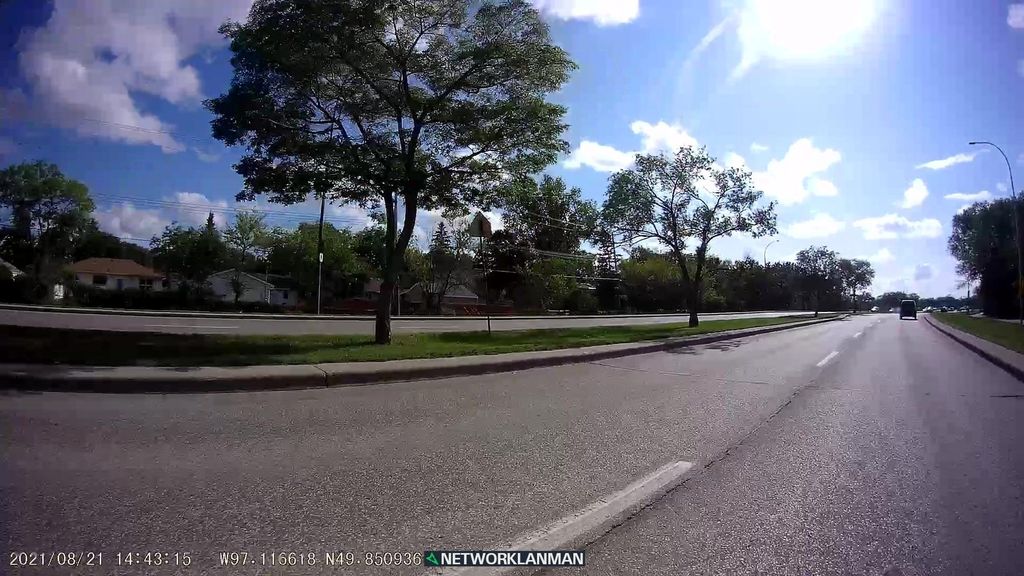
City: winnipeg